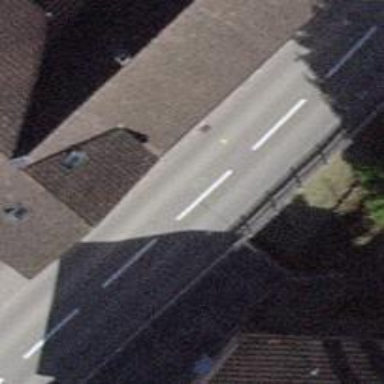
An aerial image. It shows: Tertiary road with asphalt surface.